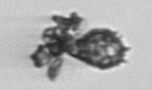
Label: Syracosphaera_pulchra